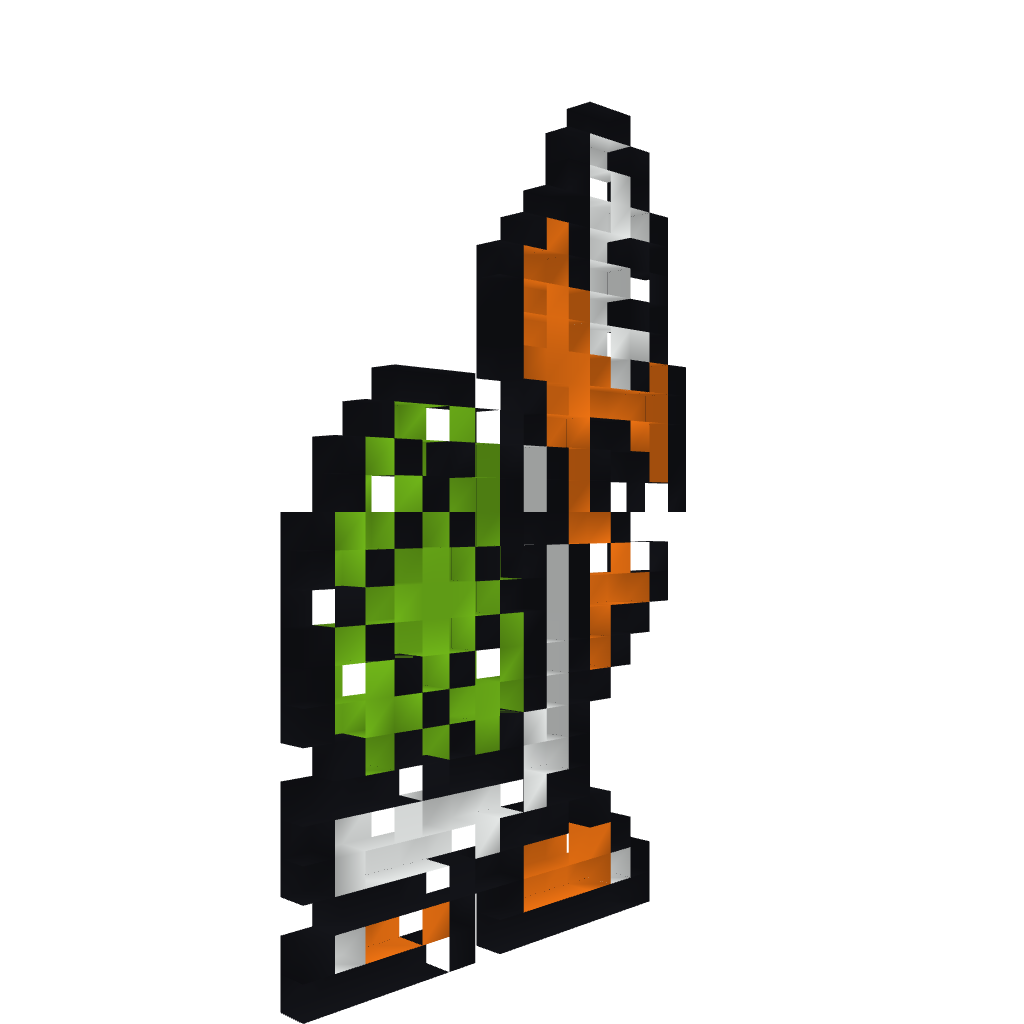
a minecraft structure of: Koopa Troopa